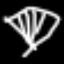
Label: diamond